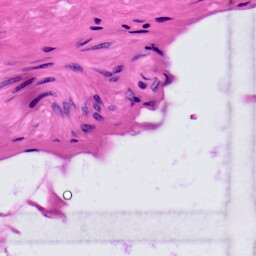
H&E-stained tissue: Prostate